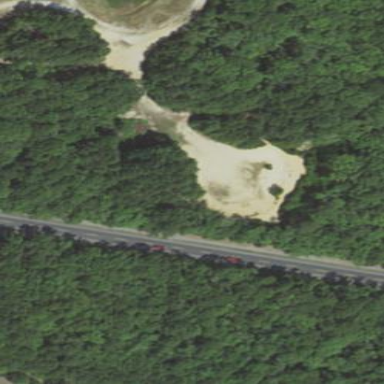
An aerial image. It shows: Natural area covered with sand.